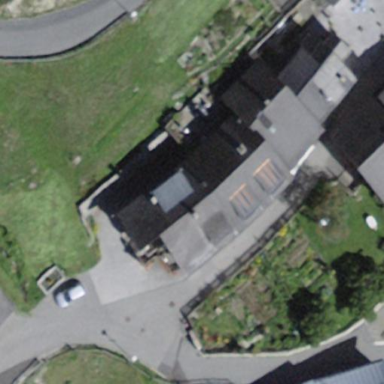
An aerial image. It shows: Building with gabled roof oriented across.